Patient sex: F
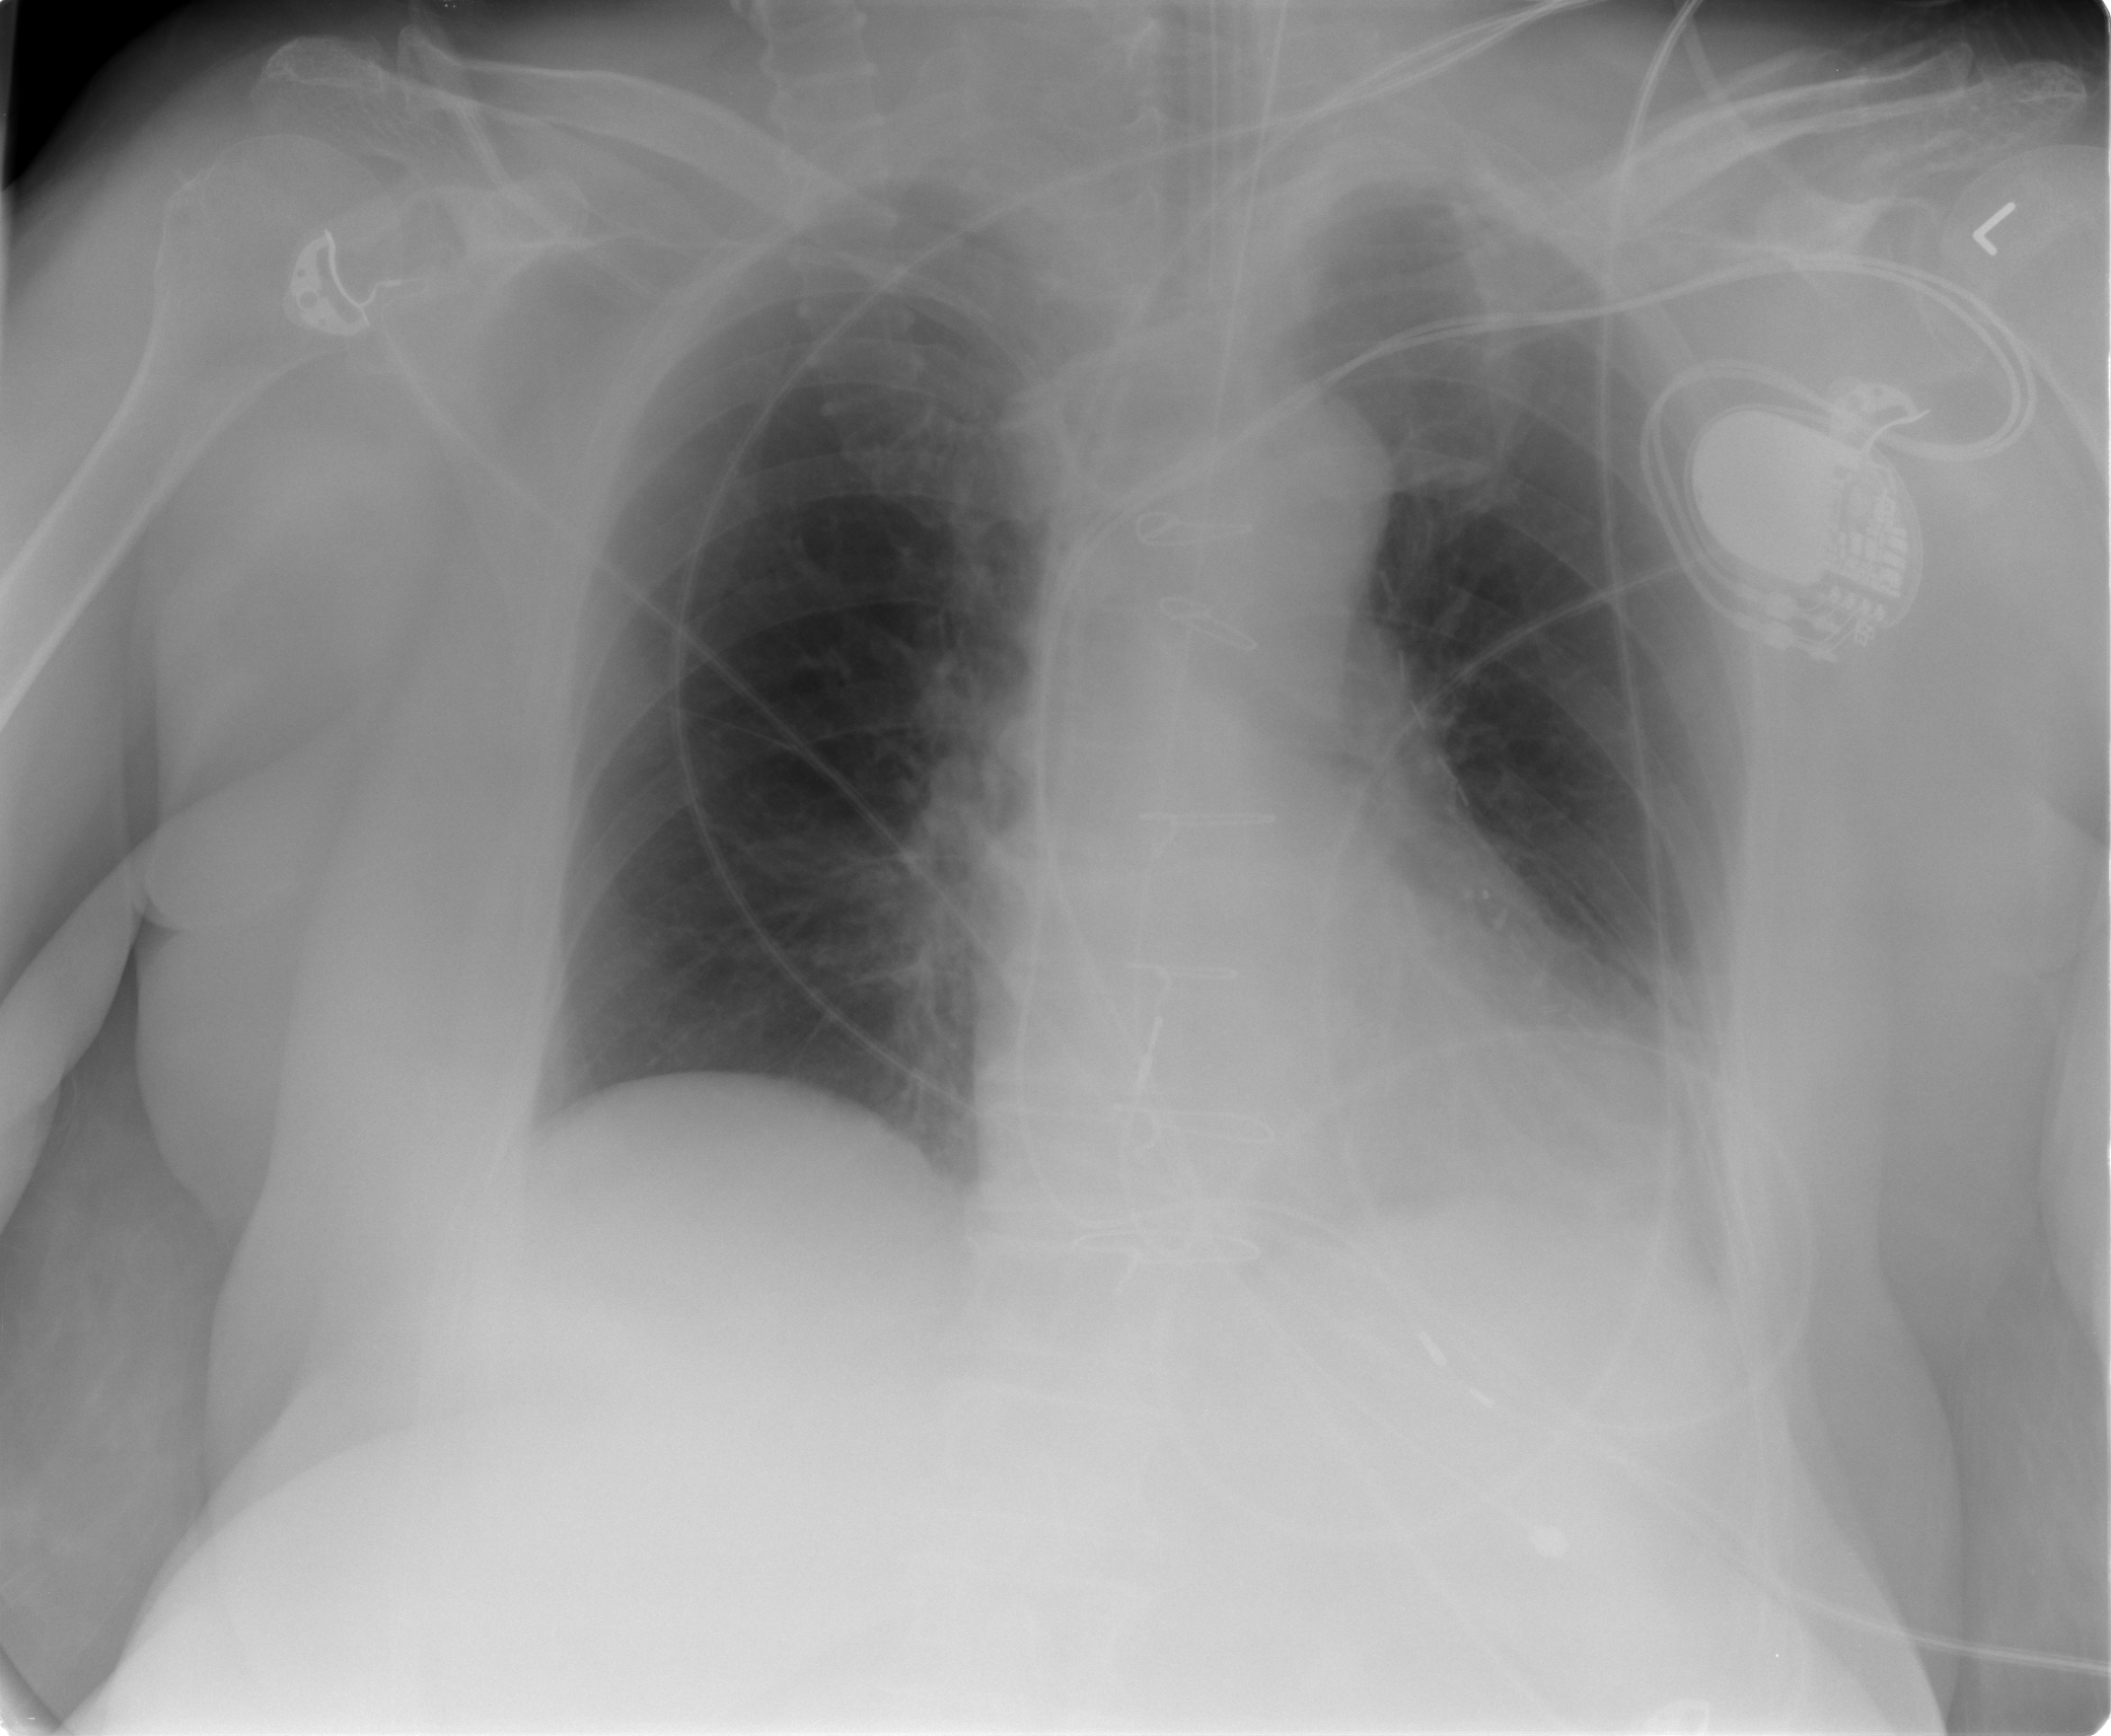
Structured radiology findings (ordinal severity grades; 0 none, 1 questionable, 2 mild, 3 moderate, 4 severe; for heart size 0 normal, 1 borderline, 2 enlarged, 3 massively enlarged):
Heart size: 2
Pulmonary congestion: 0
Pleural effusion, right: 0
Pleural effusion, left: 2
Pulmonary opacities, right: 0
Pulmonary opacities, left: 0
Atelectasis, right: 0
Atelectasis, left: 2